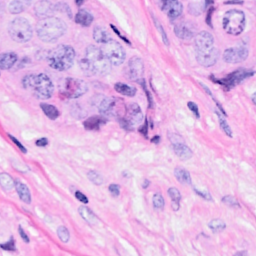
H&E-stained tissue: Breast